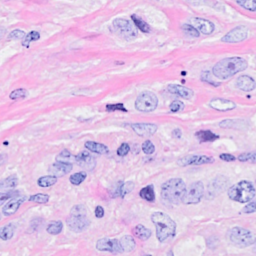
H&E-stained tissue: Breast